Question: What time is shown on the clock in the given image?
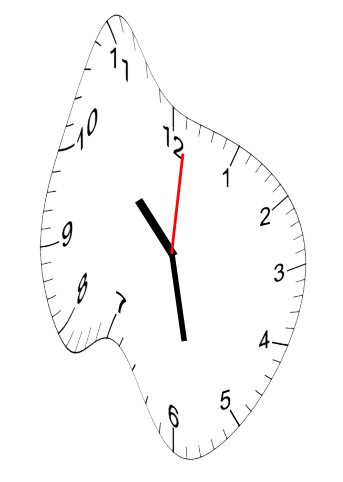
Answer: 10:28:01